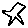
Label: star